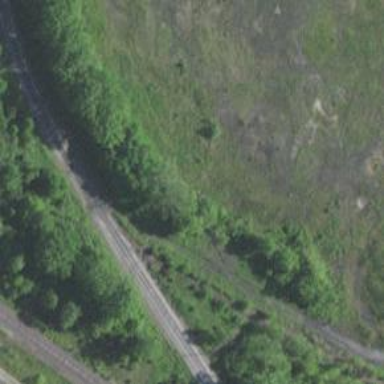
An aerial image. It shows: Abandoned railway spur.